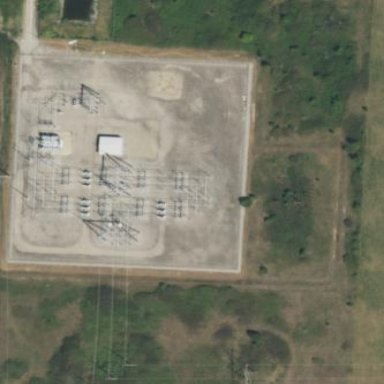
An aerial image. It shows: Power substation surrounded by fence.